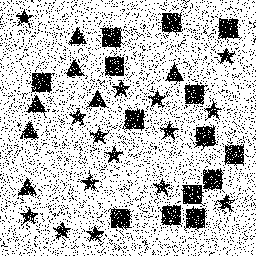
Squares: 14
Triangles: 7
Stars: 15
Total shapes: 36